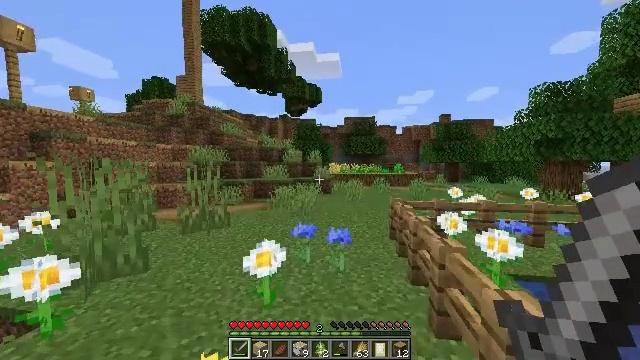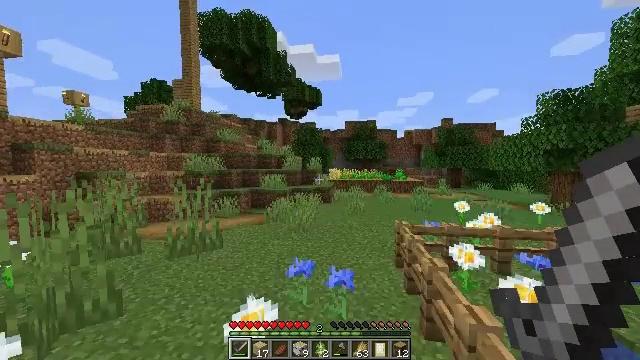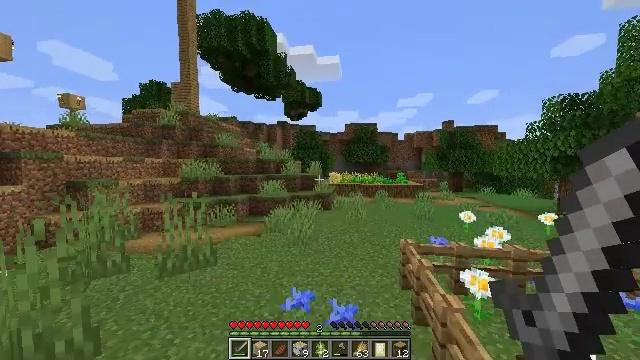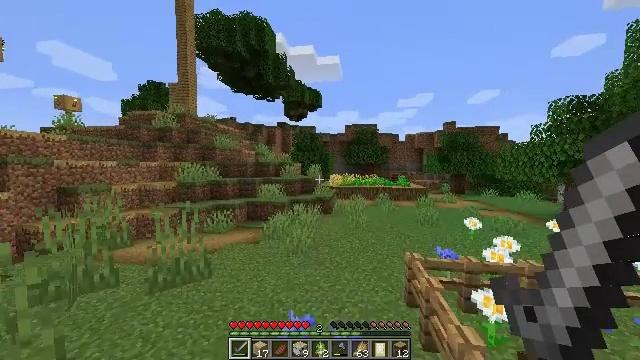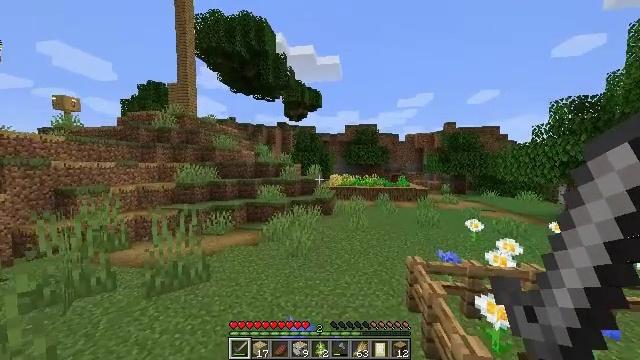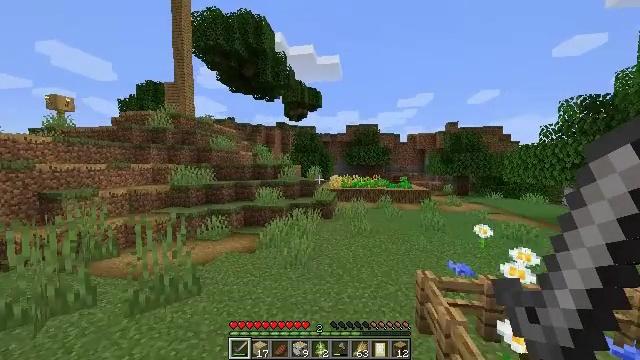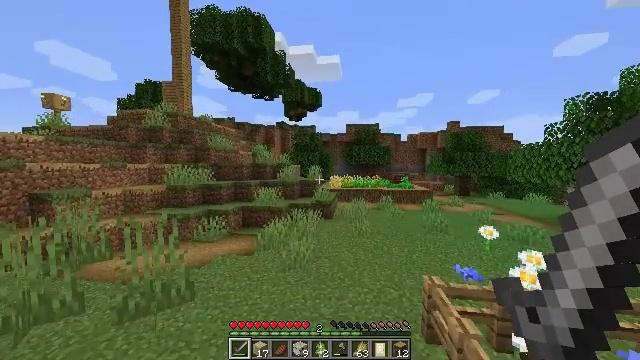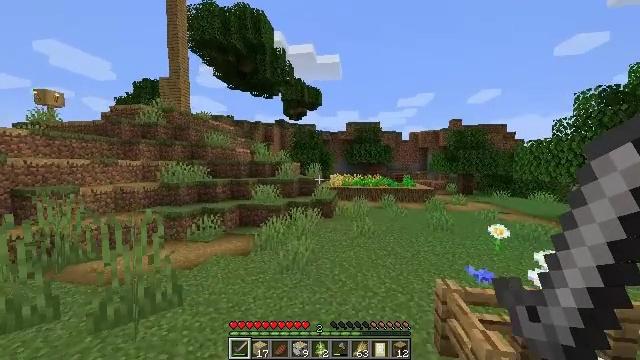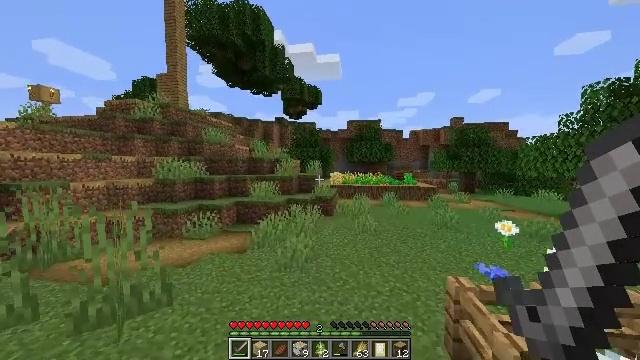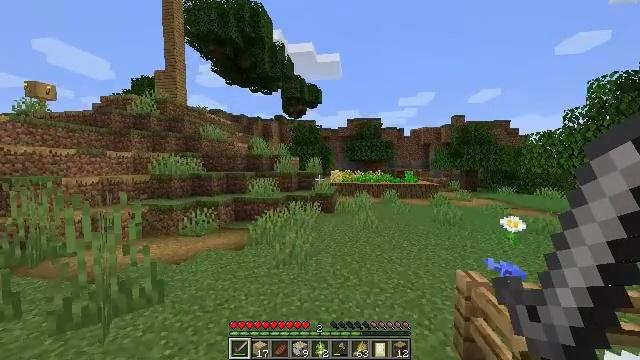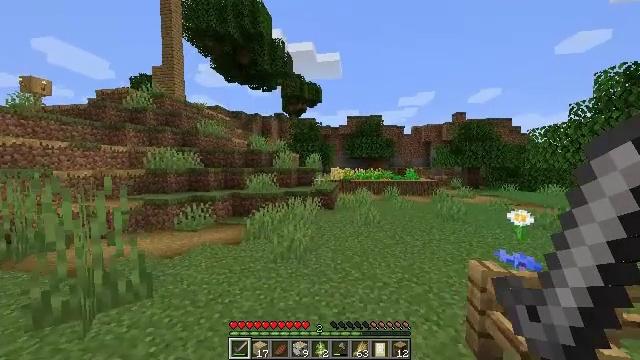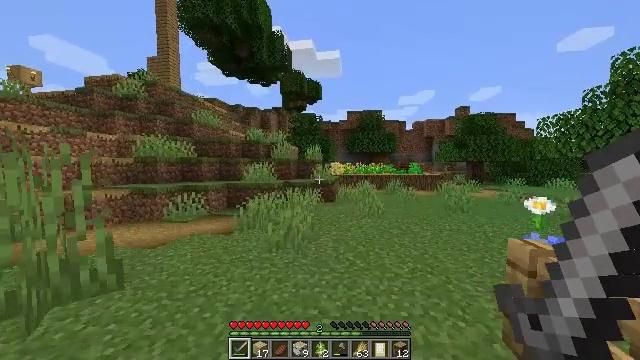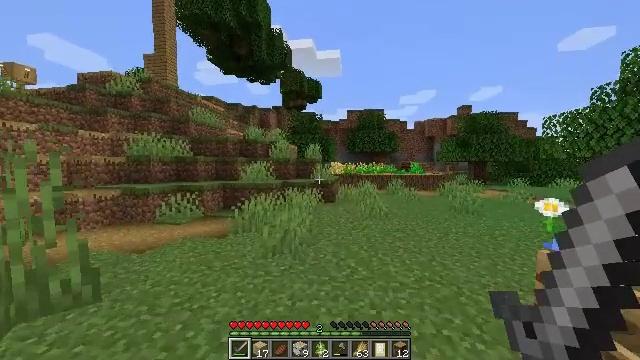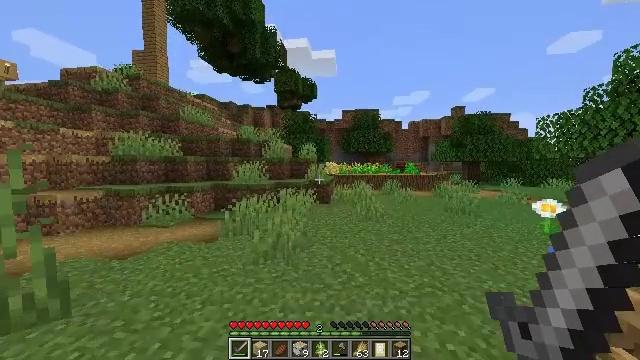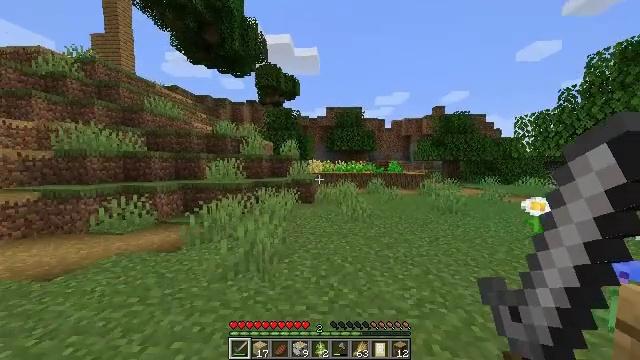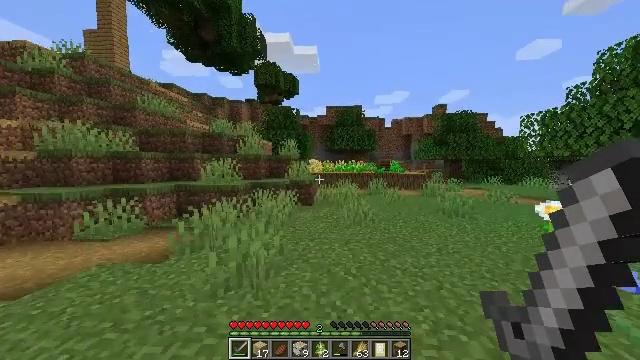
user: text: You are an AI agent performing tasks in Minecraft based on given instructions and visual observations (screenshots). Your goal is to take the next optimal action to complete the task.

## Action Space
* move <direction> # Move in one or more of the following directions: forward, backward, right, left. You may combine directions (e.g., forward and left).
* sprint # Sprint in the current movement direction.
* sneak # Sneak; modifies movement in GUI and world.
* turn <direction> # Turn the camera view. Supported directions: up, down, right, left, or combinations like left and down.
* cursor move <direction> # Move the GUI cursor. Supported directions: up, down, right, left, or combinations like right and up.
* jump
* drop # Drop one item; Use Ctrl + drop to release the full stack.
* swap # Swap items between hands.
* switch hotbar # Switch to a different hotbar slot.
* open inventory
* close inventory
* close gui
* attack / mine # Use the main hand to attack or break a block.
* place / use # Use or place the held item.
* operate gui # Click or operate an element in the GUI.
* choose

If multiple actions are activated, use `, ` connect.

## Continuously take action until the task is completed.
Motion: motion action
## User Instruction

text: Harvest beetroots from the farm.
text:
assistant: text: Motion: move forward, sprint, jump
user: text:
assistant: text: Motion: move forward, sprint, jump
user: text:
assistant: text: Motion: move forward, sprint, jump
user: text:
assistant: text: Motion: move forward, sprint, jump
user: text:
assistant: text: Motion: move forward, sprint, jump
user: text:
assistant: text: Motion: move forward, sprint
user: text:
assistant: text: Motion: move forward, sprint
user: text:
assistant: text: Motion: move forward, sprint
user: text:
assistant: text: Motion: move forward, sprint
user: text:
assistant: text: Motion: move forward, sprint
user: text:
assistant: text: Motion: move forward, sprint
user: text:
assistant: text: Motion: move forward, sprint
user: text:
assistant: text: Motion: move forward, sprint, turn right
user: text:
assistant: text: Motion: move forward, sprint, turn right
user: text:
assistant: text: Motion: move forward, sprint
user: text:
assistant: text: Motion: move forward, sprint, turn right
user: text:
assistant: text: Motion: move forward, sprint, turn right
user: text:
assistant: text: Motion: move forward, sprint, turn right
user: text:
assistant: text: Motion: move forward, sprint, turn right
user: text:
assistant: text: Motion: move forward, sprint, turn right
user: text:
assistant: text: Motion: move forward, sprint, turn right and down
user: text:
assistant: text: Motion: move forward, sprint, turn right
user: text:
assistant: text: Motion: move forward, sprint, turn right
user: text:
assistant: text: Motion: move forward, sprint, turn right
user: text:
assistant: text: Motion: move forward, sprint, turn right
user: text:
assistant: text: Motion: move forward, sprint, turn right and down
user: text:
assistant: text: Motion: move forward, sprint, turn right
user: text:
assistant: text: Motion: move forward, sprint
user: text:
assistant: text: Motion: move forward, sprint, turn right
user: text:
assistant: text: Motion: move forward, sprint, turn right